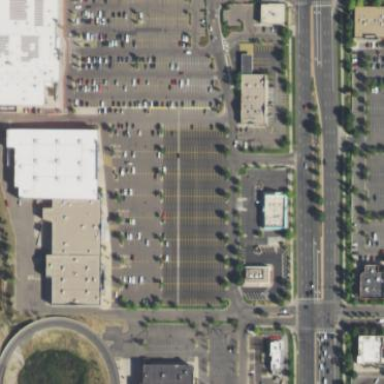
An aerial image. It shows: Retail area.